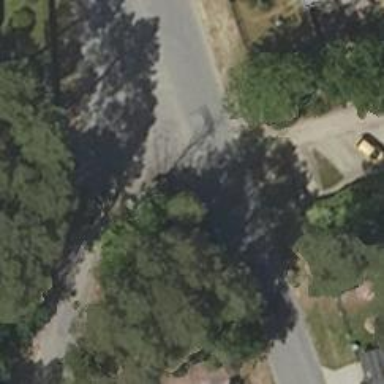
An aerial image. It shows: Smooth asphalt road in residential area.